Current action and preconditions to check: path_clear

Your task: For each precondition in the list above, predict whether it will hold at this action.

Consider the current scene as observed from the mobile robot's camera, and analyze the predicted future states of all dynamic agents (e.g., people, animals, vehicles, or any moving entities) within the NEXT SECOND.

IMPORTANT: Only answer "very likely" if you are absolutely certain—based on strong, clear evidence—that a dynamic agent will violate the precondition in the predicted future state. Do NOT answer "very likely" for unlikely, ambiguous, or low-probability risks.

Ask yourself for each precondition: Is there a high probability, with clear and convincing evidence, that the predicted future states of any dynamic agent will interfere with the predicted future state of the currently executing action within the NEXT SECOND, causing that precondition to fail?

Assess the risk level based on these predictions. Use "likely" or "very likely" if motions create a clear risk of interference.

Use "neutral" or "improbable" if agents are nearby but their predicted paths are clearly diverging or non-conflicting.

Failure Risk Categories: "very improbable", "improbable", "neutral", "likely", "very likely"

Answer Format: Output ONLY the probability_of_failure value from these categories: "very improbable", "improbable", "neutral", "likely", "very likely"

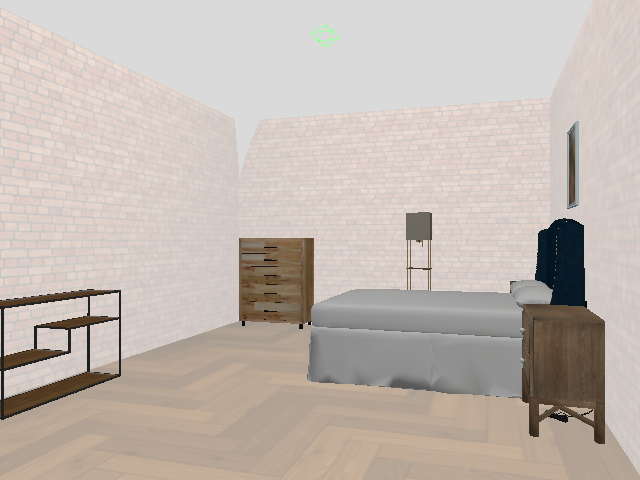

Answer: very improbable